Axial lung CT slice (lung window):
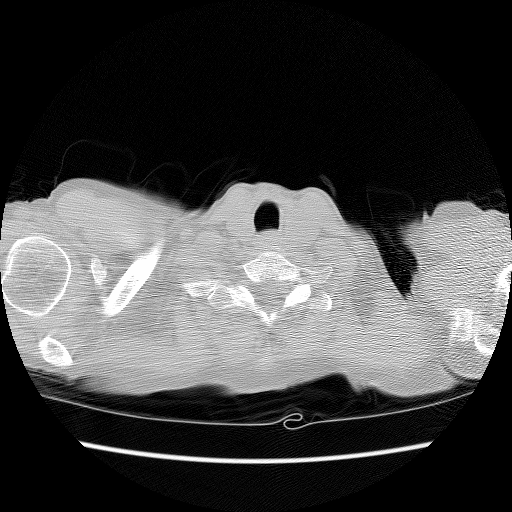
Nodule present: no